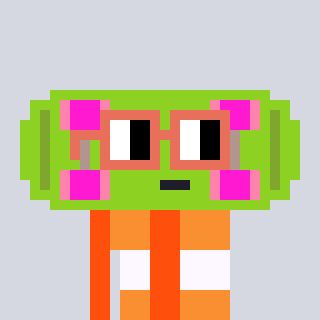
a pixel art character with square orange glasses, a skateboard-shaped head and a orange-colored body on a cool background